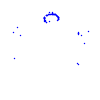
Particle: proton